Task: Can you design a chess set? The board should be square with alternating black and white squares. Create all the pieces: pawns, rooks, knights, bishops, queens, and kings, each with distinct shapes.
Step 1644:
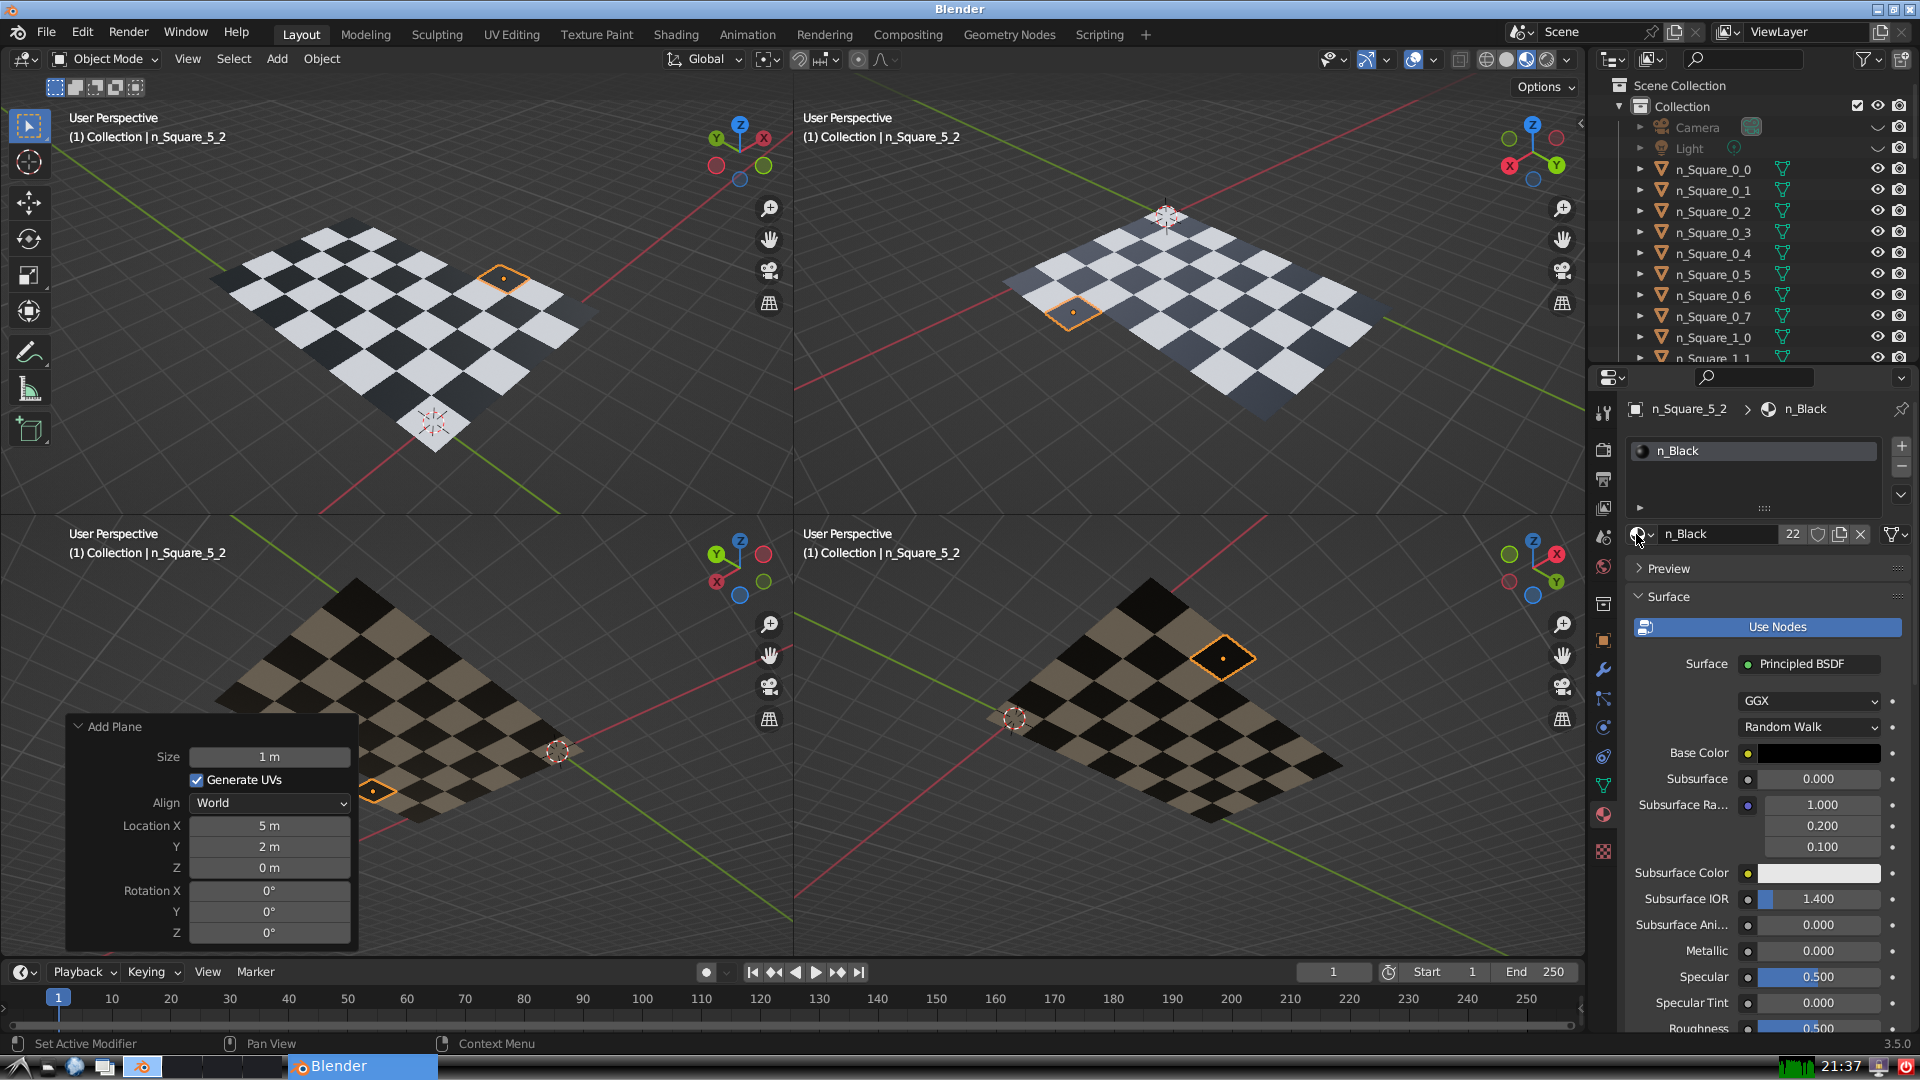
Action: {"mouse_move": [278, 58]}